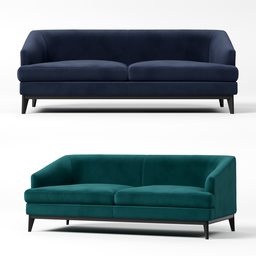
Label: furniture